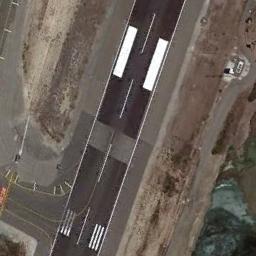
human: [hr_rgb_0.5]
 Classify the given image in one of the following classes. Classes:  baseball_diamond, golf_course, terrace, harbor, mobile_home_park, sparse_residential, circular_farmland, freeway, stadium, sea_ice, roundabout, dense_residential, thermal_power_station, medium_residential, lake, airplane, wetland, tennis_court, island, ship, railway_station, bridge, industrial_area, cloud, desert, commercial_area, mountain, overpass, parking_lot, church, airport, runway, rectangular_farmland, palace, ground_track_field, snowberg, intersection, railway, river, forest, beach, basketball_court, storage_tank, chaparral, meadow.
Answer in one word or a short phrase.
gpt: runway